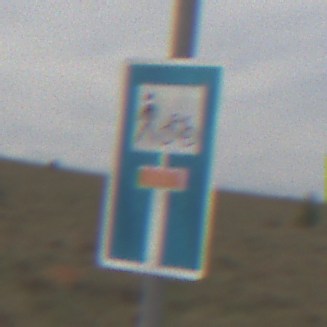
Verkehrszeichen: SackgasseRadverkehrFussgaengerDurchlaessig
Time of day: Midday
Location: Outdoor (Nature)
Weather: PartlyCloudy
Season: NotSpecified
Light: Natural